Field crop: tomato
Growth stage: 1
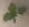
Species: solanum